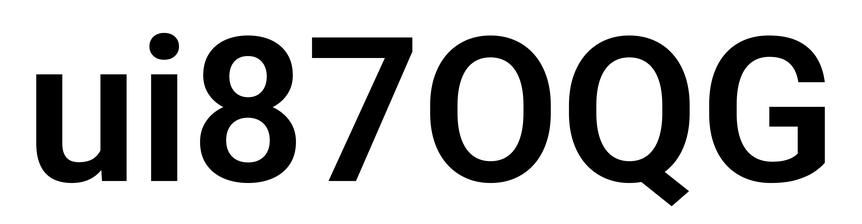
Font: Roboto_SemiBold